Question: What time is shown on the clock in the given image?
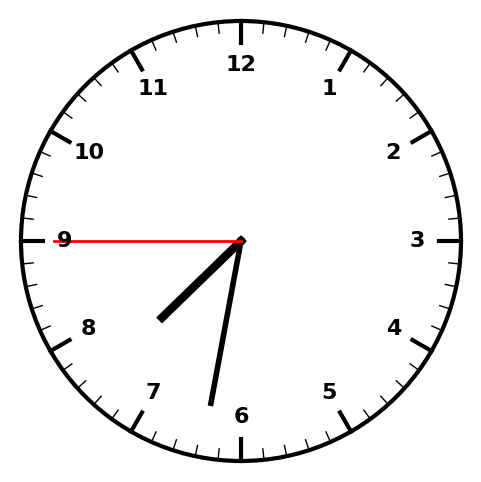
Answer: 07:31:45